Question: I am using ckeditor and i don't want to add image through ckeditor that's why i would like to remove image upload functionality from ckeditor
Now i face another problem ,after removing that link i still can copy paste images in firfox ,rest of browser
doesn't work like this, i want to remove copy paste functionality in firefox too.please help
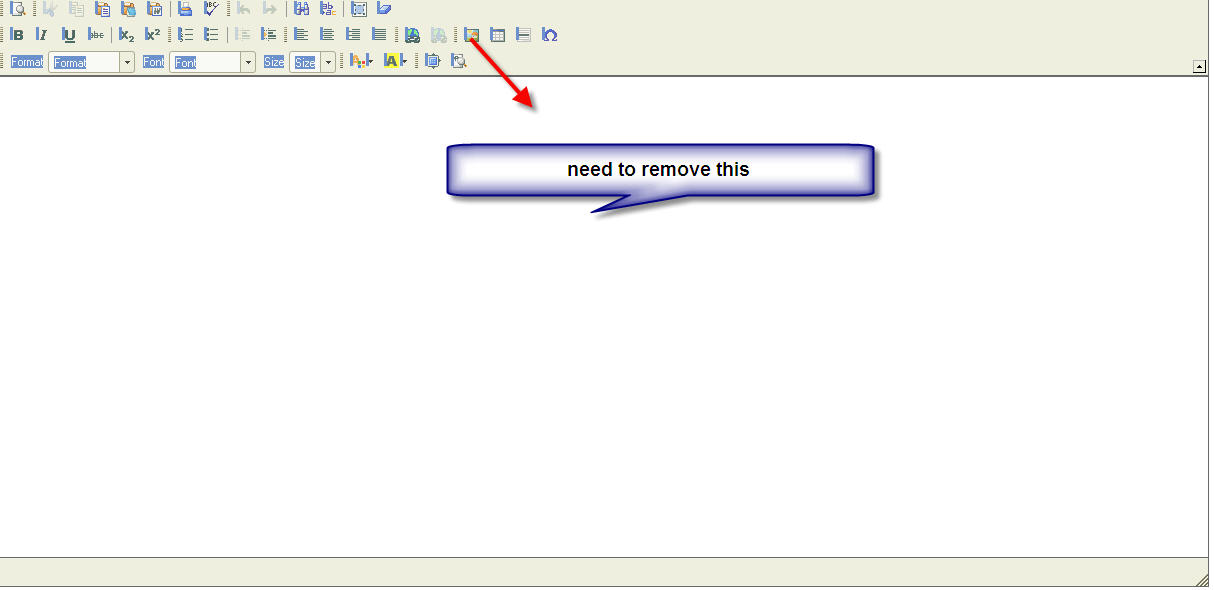
Answer: You need to remove it from CKEditor toolbar in Config.js or wherever you are using that toolbar.Go to this link and Read the documentation and you will understand the customization of the toolbar.<URL>